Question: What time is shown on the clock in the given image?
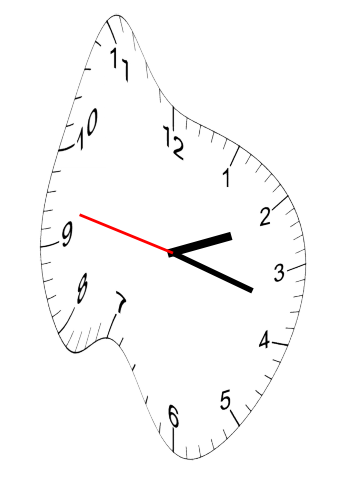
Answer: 02:17:47